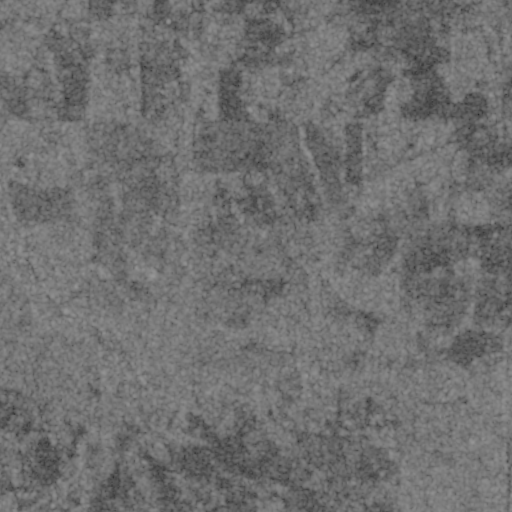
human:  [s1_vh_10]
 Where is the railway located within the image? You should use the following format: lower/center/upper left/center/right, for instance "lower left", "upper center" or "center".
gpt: The railway is located in the upper left of the image.
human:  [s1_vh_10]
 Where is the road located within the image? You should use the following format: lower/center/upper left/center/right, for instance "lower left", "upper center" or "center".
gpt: There is no road in the image.

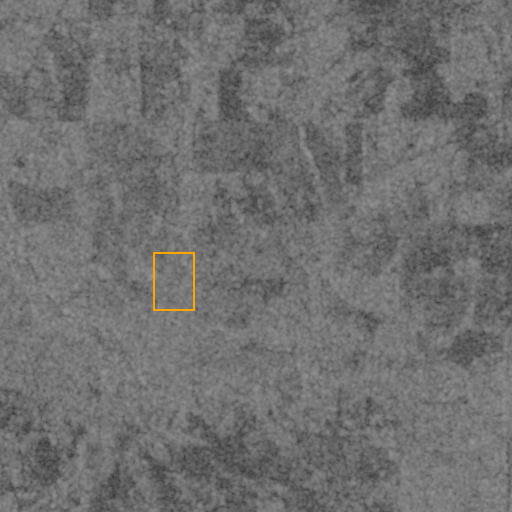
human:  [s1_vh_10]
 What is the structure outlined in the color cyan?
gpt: There is no cyan outline.
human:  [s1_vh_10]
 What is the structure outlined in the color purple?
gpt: There is no structure outlined in purple.